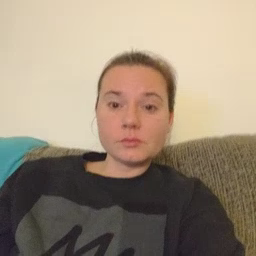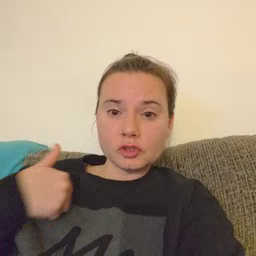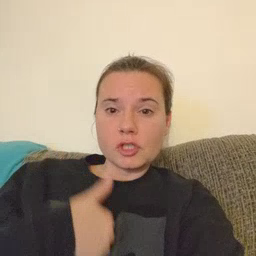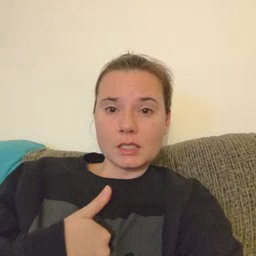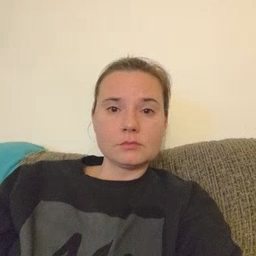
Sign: jacket